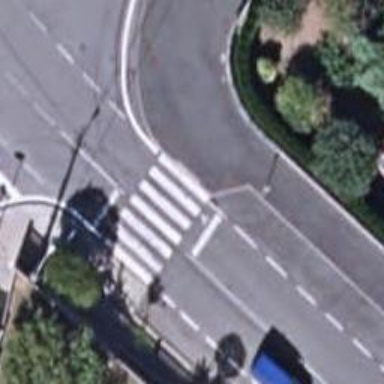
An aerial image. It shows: Uncontrolled road crossing.